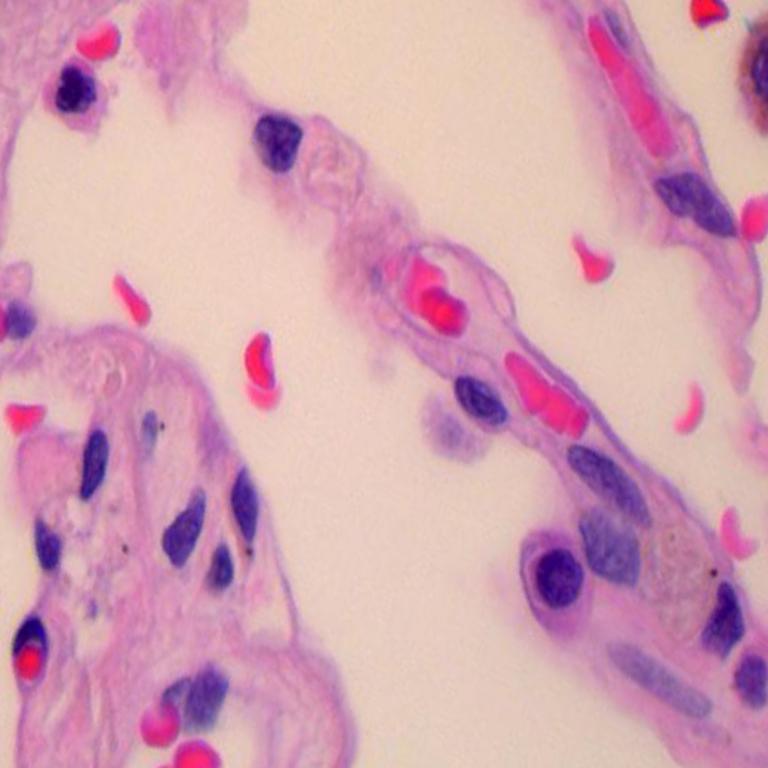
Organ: lung
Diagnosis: benign